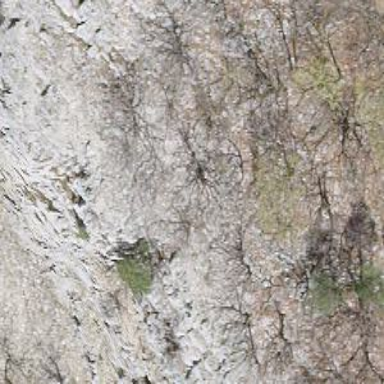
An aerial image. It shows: Cliff in nature.